Question:
want to get input from pickerView in textField when alert show Objective C
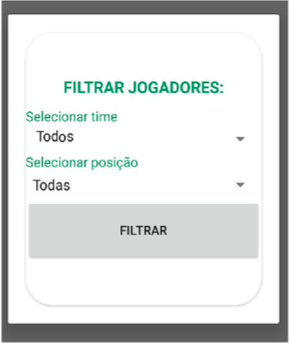
Answer: '''
#import "ViewController.h"
@interface ViewController ()<UITextFieldDelegate,UIActionSheetDelegate>
{
NSString *alertSelectValue;
UITextField * alertTextField;
}
@end
@implementation ViewController
- (void)viewDidLoad {
UIAlertView * alert = [[UIAlertView alloc] initWithTitle:@"Hello!" message:@"Please enter your name:" delegate:self cancelButtonTitle:@"Continue" otherButtonTitles:nil];
alert.alertViewStyle = UIAlertViewStylePlainTextInput;
UITextField * alertTextField = [alert textFieldAtIndex:0];
alertTextField.tag=101;
alertTextField.delegate=self;
alertTextField.keyboardType = UIKeyboardTypeNumberPad; alertTextField.placeholder = @"Enter your name";
[alert show];
[super viewDidLoad];
// Do any additional setup after loading the view, typically from a nib.
}
- (void)textFieldDidEndEditing:(UITextField *)textField
{
if (textField.tag==101)
{
[textField setUserInteractionEnabled:YES];
[textField resignFirstResponder];
NSString*String = [NSString stringWithFormat:@"%@",textField.text];
[self openSheet:String];
}
}
-(void)openSheet:(NSString*)text
{
UIActionSheet *actionSheet = [[UIActionSheet alloc] initWithTitle:@"Select" delegate:self cancelButtonTitle:@"OK" destructiveButtonTitle:nil otherButtonTitles:text,@"Test" ,nil];
actionSheet.actionSheetStyle = UIActionSheetStyleDefault;
UIViewController *topvc=[self topMostController];
[actionSheet showInView:topvc.view];
}
//-------- Get top Most view to -----
- (UIViewController*) topMostController
{
UIViewController *topController = [UIApplication sharedApplication].keyWindow.rootViewController;
while (topController.presentedViewController) {
topController = topController.presentedViewController;
}
return topController;
}
- (void)actionSheet:(UIActionSheet *)actionSheet clickedButtonAtIndex:(NSInteger)buttonIndex
{
NSLog(@"Index = %d - Title = %@", buttonIndex, [actionSheet buttonTitleAtIndex:buttonIndex]);
if(buttonIndex == 0)
{
alertTextField.text= [actionSheet buttonTitleAtIndex:buttonIndex];
}
}
- (void)didReceiveMemoryWarning {
[super didReceiveMemoryWarning];
// Dispose of any resources that can be recreated.
}
@end
'''